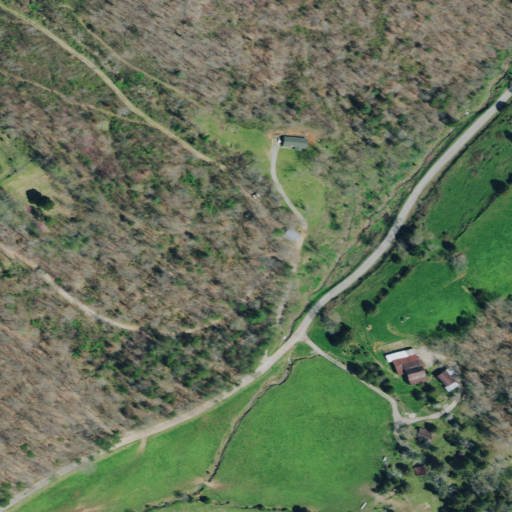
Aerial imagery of valley in Tennessee named McBee Hollow containing deciduous forest, pasture, open development, shrub, low intensity development, evergreen forest, and mixed forest